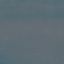
Land use / land cover class: SeaLake